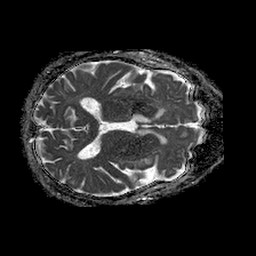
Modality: ADC
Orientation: axial
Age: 79
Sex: male
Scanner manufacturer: philips
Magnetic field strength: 1.5 T
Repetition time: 4.6 s
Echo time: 0.08631 s